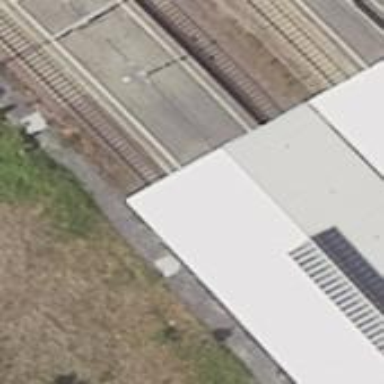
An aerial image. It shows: Railway signal.